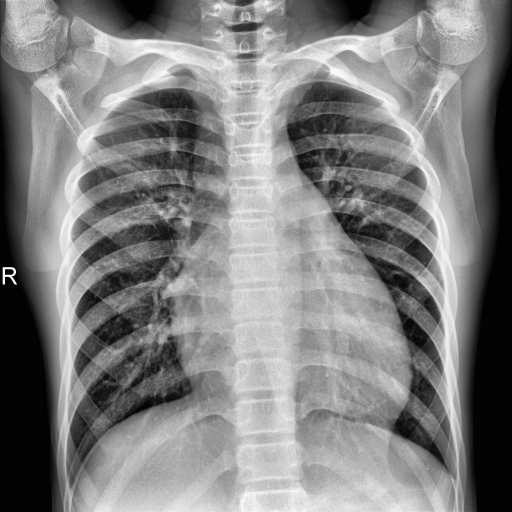
Finding: NORMAL